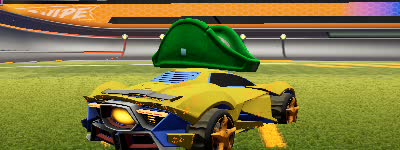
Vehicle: werewolf